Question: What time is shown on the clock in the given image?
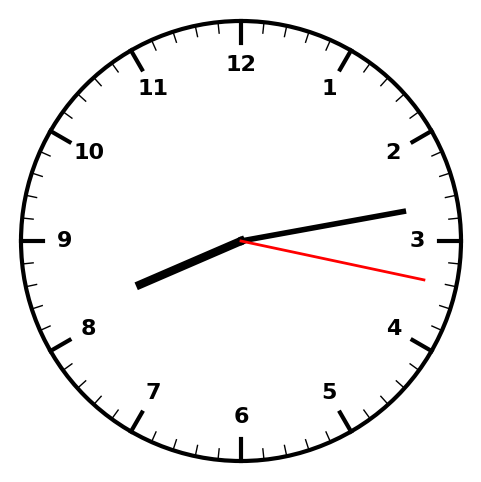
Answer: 08:13:17